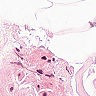
Metastatic tissue present: no